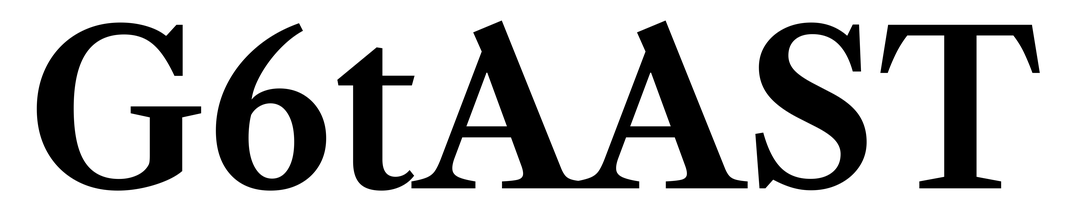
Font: LibreCaslonText_SemiBold